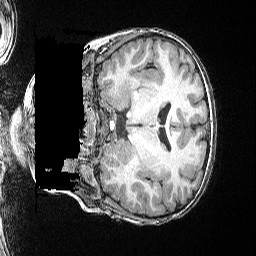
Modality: T1w
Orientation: coronal
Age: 83
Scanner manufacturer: siemens
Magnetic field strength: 3 T
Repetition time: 2.5 s
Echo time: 0.00347 s